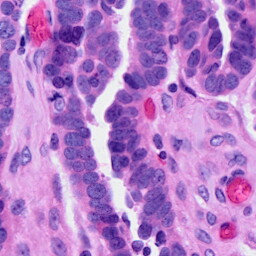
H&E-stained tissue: Ovarian